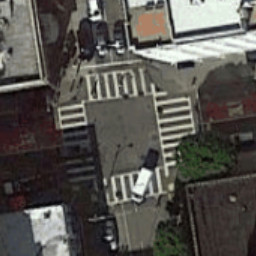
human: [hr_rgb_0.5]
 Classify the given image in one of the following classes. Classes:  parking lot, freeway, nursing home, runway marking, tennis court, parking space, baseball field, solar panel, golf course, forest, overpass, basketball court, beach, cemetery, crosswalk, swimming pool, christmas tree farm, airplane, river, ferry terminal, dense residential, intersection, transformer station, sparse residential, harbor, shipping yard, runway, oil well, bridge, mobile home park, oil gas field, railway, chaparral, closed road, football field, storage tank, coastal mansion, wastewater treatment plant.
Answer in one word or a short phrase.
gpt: crosswalk